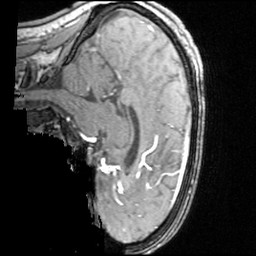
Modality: angio
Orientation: sagittal
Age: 26
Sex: male
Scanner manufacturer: siemens
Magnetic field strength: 3 T
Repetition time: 0.025 s
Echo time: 0.00334 s